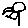
Label: flower